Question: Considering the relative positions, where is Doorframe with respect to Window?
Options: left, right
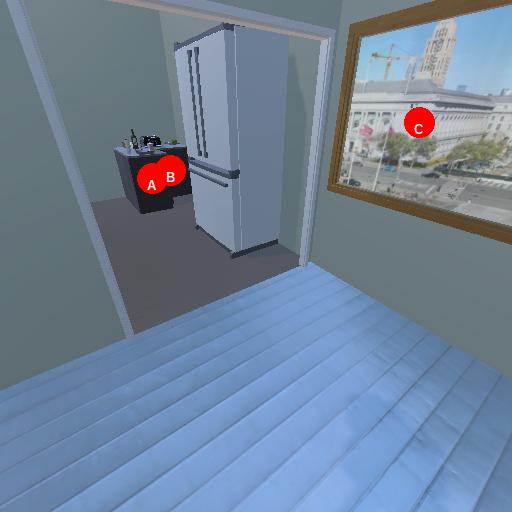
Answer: left